Field crop: maize
Growth stage: 2
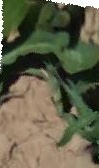
Species: maize